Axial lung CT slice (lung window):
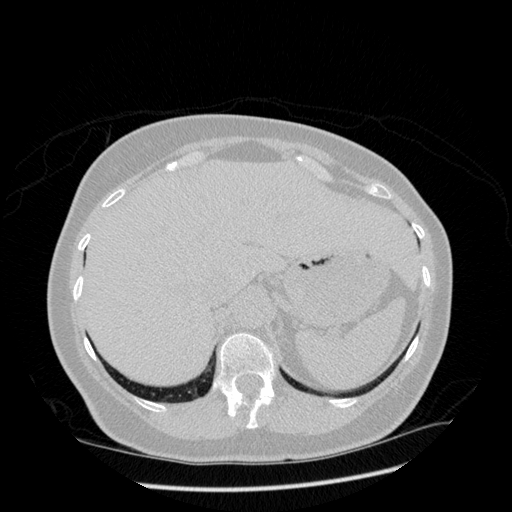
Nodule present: no